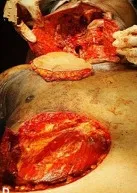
Intra operative picture showing no leak of the chyle fluid.
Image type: medical_photograph (other_medical_photograph)